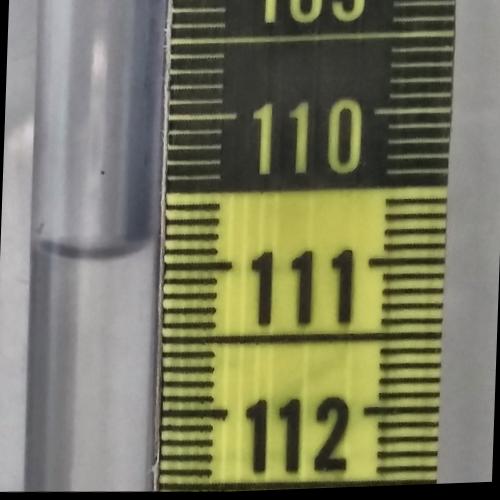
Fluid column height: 110.9 cm